Question: How can I change the color scheme of Microsoft Word programmatically using C#?

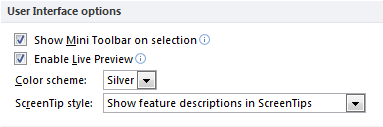
Answer: '''
const string OfficeCommonKey = @"Software\Microsoft\Office
.0\Common";
const string OfficeThemeValueName = "Theme";
const int ThemeBlue = 1;
const int ThemeSilver = 2;
const int ThemeBlack = 3;
using (RegistryKey key = Registry.CurrentUser.OpenSubKey(OfficeCommonKey, true))
{
int theme = (int)key.GetValue(OfficeThemeValueName,1);
switch (theme)
{
case ThemeBlue:
//...
break;
case ThemeSilver:
// ...
break;
case ThemeBlack:
// ...
break;
default:
// ...
break;
}
}
'''